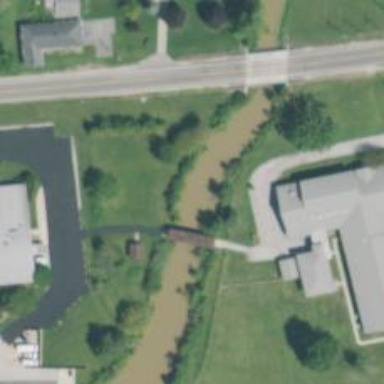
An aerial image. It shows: Covered footway on bridge.